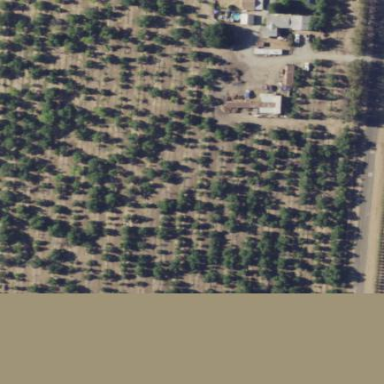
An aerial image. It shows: Orchard filled with walnut trees.